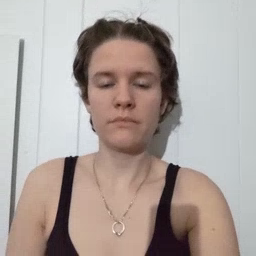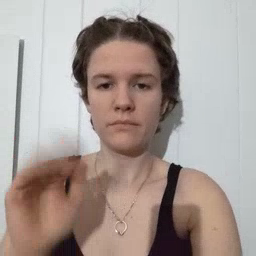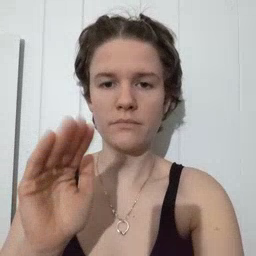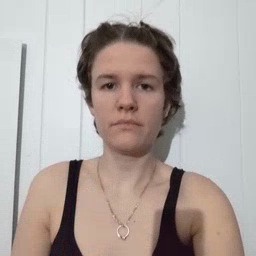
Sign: bye